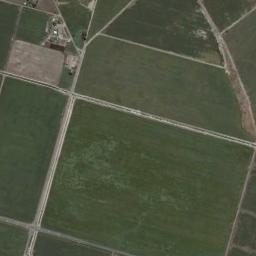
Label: rectangular_farmland